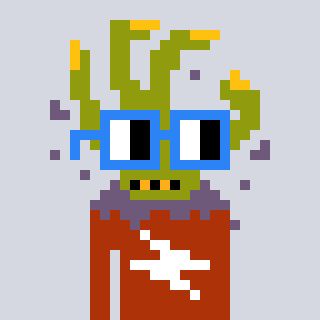
a pixel art character with square blue glasses, a zombie-hand-shaped head and a hotbrown-colored body on a cool background